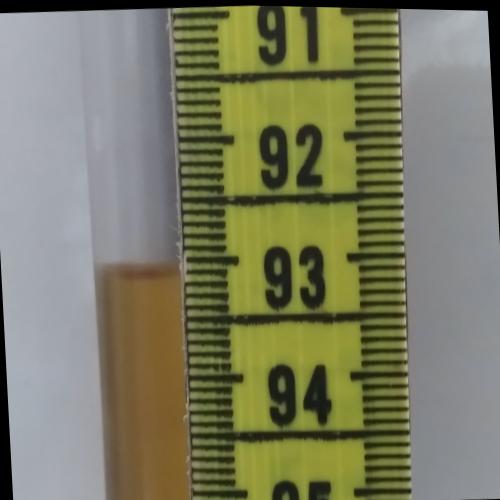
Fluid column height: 93.1 cm